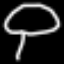
Label: mushroom